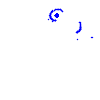
Particle: kaon